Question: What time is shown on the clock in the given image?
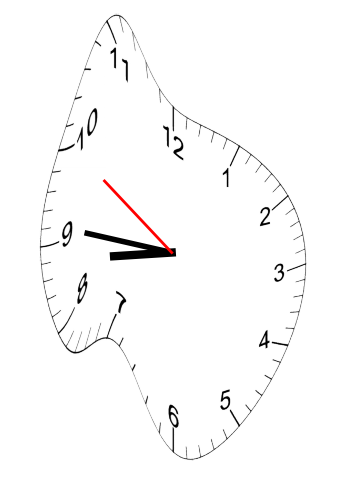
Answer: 08:45:50